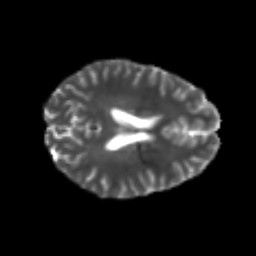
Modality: T2w
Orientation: axial
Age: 25
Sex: female
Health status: healthy
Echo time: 0.074 s